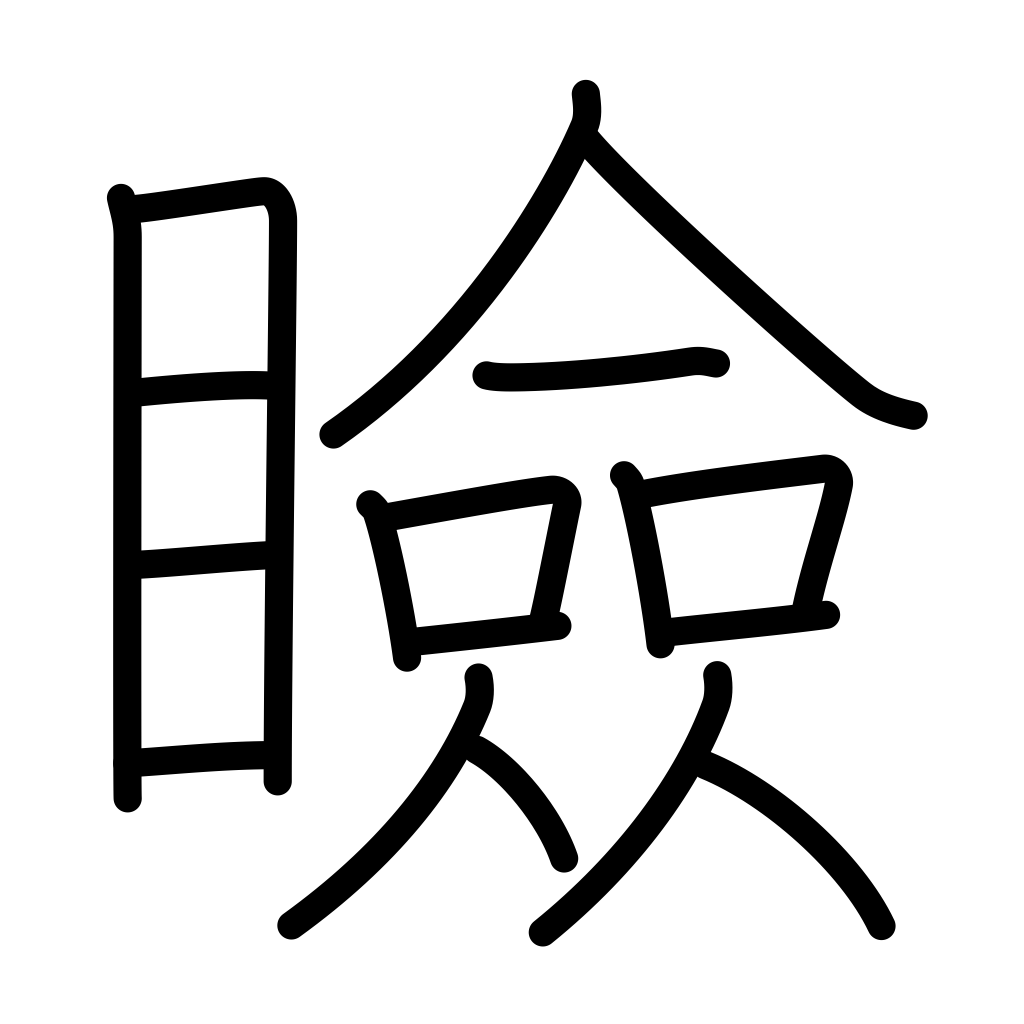
Meaning: eyelids